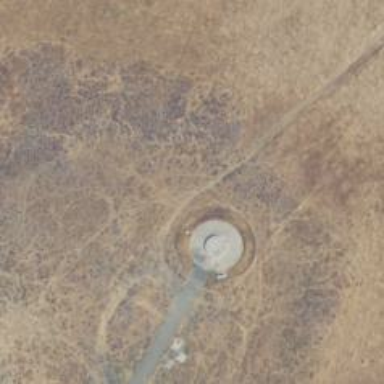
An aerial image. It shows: Silo.